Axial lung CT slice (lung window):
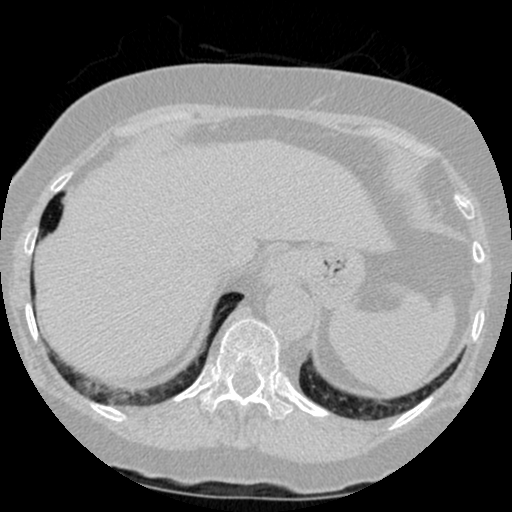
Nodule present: no